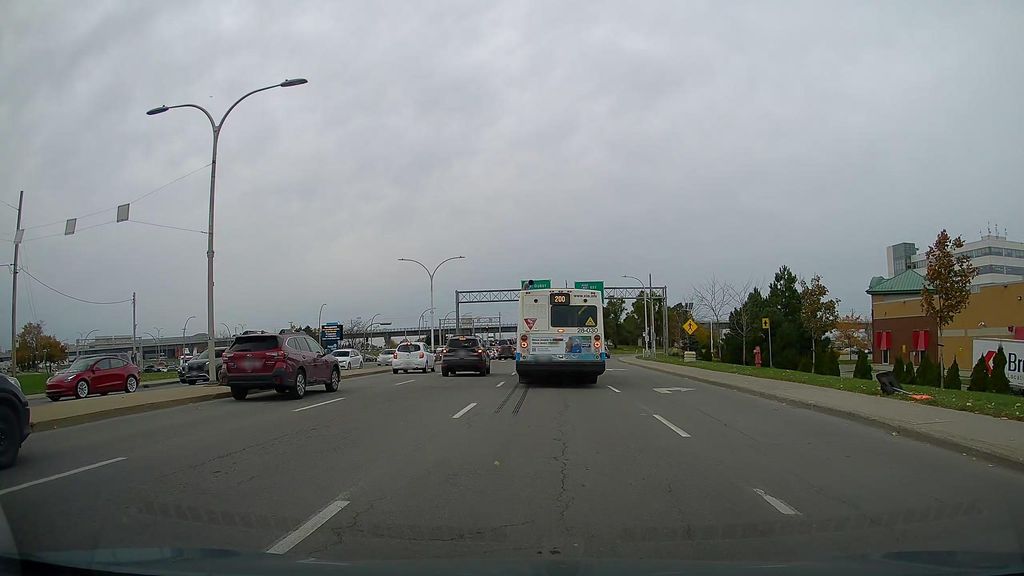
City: montreal